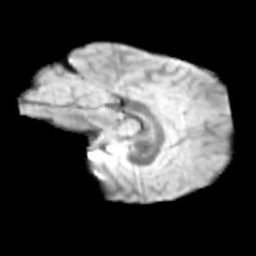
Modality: T2w
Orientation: sagittal
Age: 10
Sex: male
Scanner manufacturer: siemens
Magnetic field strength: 3 T
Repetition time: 3.8 s
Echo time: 0.07 s